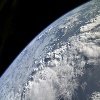
Label: cloud